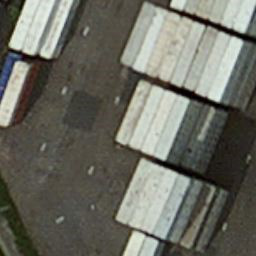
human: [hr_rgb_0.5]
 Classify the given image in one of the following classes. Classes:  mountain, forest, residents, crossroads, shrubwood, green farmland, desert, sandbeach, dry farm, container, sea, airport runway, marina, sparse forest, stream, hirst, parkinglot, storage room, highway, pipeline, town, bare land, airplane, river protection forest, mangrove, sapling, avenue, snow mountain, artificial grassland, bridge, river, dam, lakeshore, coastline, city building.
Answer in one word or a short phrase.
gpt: container